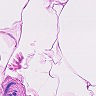
Metastatic tissue present: no